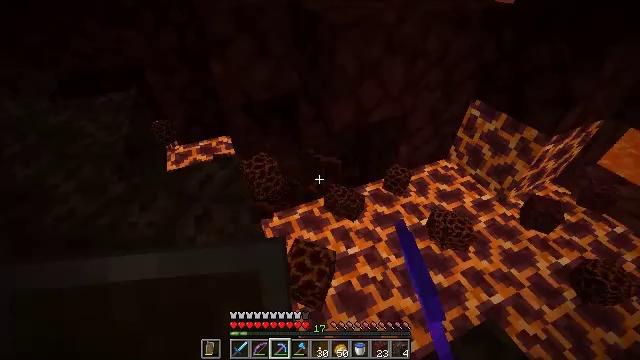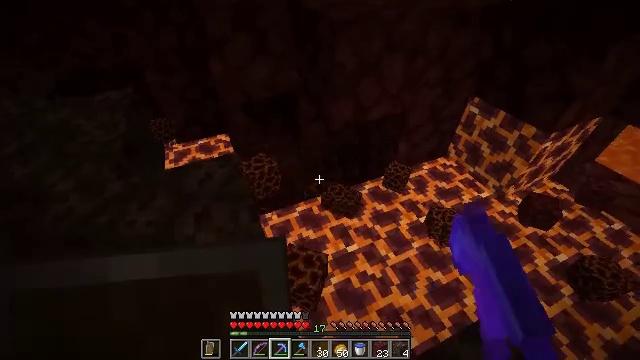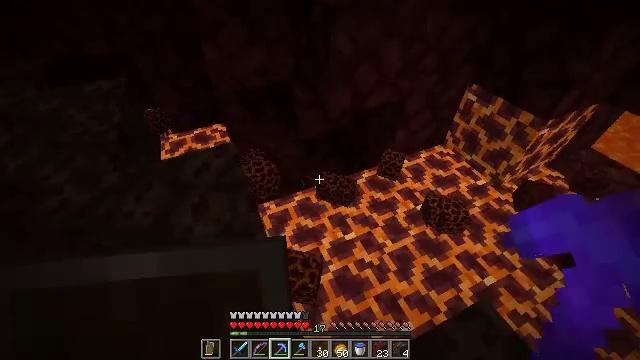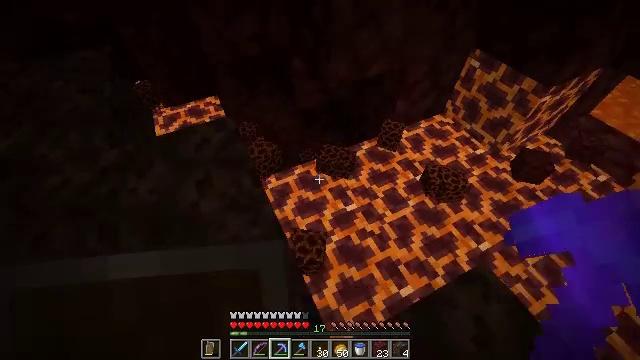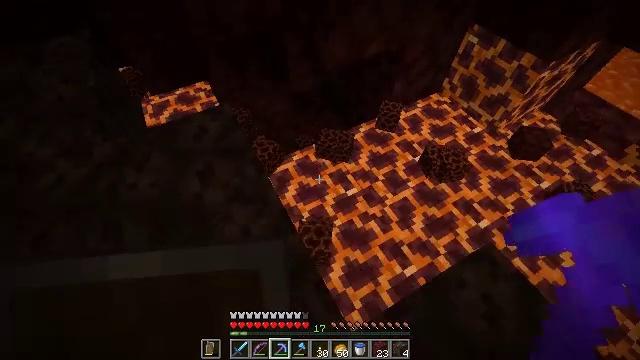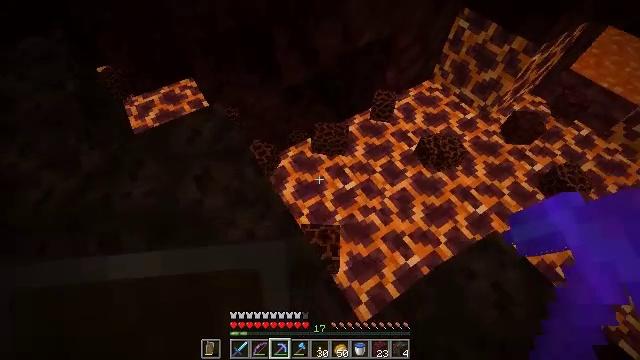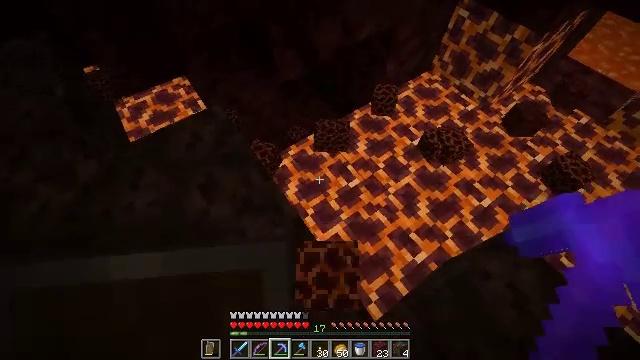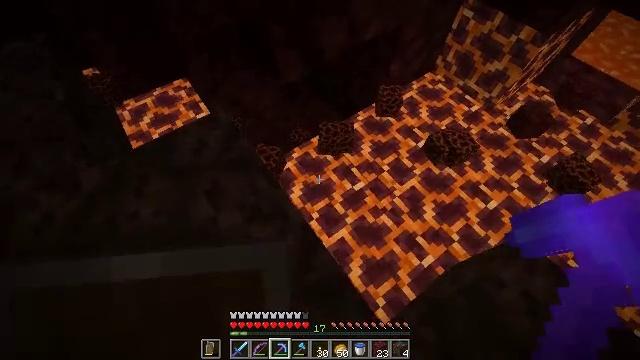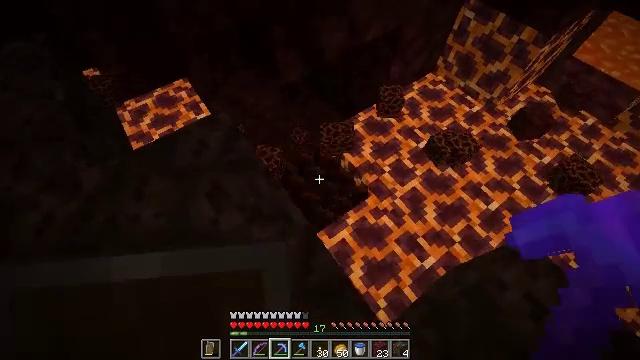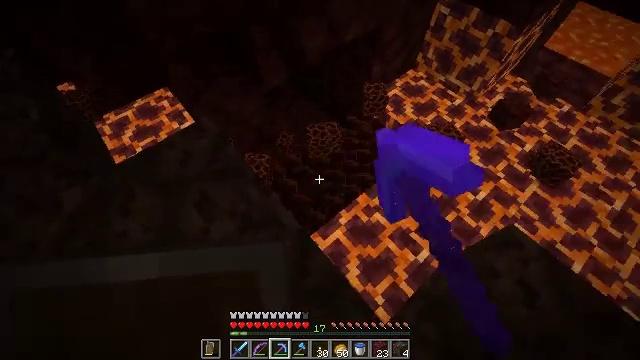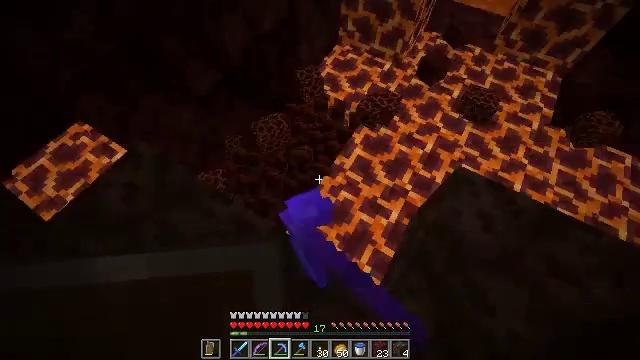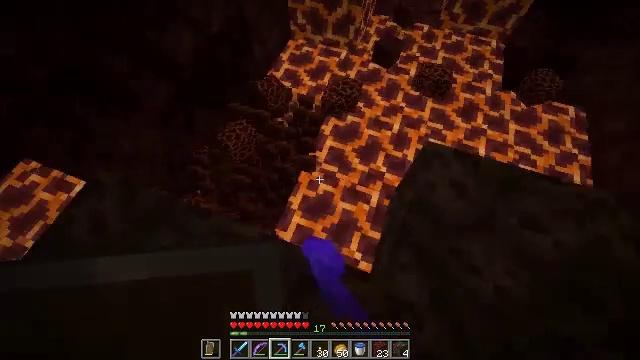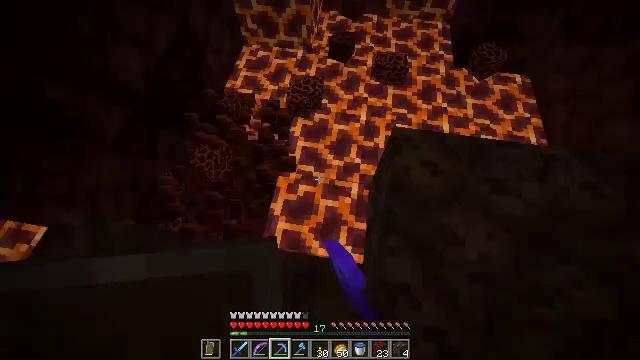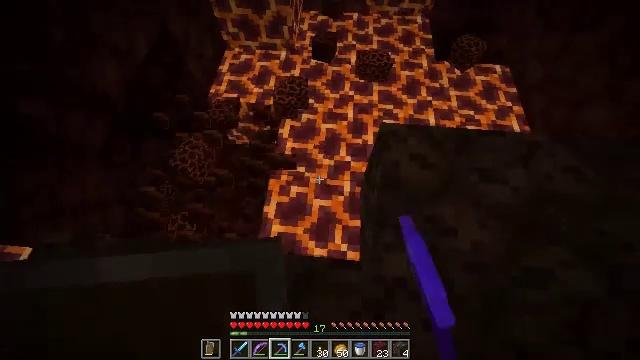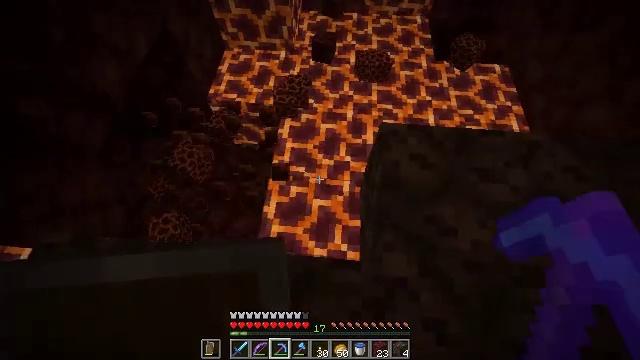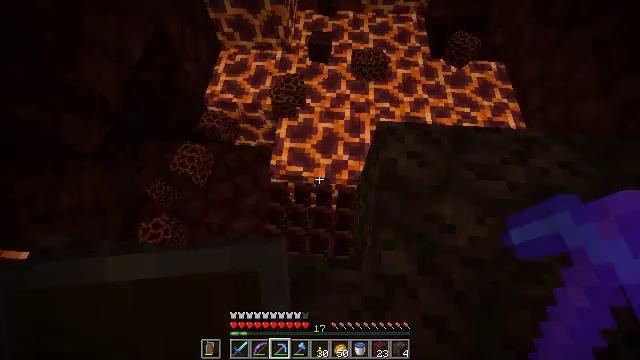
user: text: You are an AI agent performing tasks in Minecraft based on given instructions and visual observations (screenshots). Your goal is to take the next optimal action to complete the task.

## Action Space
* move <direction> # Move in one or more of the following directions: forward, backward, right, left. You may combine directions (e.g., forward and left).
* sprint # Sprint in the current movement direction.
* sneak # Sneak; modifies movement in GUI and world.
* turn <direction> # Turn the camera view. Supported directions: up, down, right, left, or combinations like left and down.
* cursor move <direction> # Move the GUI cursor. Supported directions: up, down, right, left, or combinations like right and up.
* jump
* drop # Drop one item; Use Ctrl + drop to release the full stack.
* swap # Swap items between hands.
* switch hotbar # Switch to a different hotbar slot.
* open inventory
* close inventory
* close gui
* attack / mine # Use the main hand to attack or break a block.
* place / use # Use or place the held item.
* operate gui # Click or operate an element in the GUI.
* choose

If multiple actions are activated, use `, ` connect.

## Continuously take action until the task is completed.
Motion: motion action
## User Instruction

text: Break the magma block to collect it.
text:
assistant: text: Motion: no_op
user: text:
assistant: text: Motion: turn down
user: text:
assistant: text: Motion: move left, turn right and down
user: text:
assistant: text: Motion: move forward and move left, turn right and down
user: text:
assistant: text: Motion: move forward and move left, turn right and down
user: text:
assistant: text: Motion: move forward and move left, turn right and down
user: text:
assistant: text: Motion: no_op
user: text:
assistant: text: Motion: attack / mine
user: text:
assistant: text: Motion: turn right, attack / mine
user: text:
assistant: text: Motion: turn right and down
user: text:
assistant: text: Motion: turn right and down
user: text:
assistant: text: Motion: turn right
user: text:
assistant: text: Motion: turn right
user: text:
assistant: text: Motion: no_op
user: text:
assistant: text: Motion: attack / mine
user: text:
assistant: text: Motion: turn right and up, attack / mine
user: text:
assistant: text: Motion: turn up
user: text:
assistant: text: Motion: no_op
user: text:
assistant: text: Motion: turn right and up
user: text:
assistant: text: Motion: turn up
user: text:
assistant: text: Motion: no_op
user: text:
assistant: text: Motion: attack / mine
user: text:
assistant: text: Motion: attack / mine
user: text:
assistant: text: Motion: turn up
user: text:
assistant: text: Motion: turn left
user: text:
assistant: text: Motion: turn left
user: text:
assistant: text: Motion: no_op